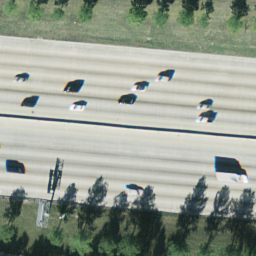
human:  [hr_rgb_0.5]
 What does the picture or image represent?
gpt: freeway